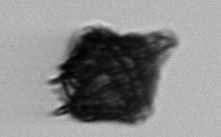
Label: Gonyaulax